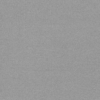
Label: dusty